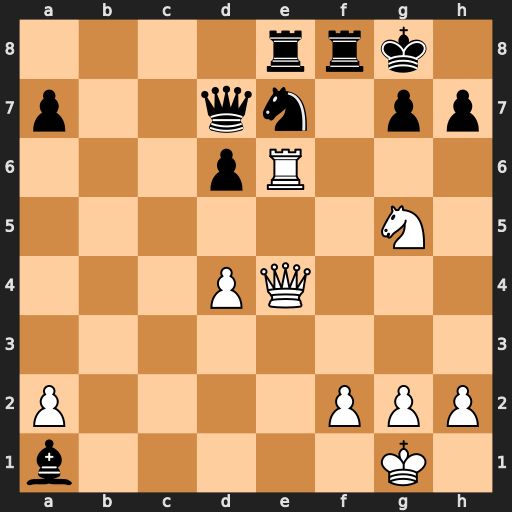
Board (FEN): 4rrk1/p2qn1pp/3pR3/6N1/3PQ3/8/P4PPP/b5K1
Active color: w
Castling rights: -
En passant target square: -
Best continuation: Qxh7#